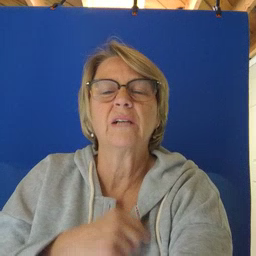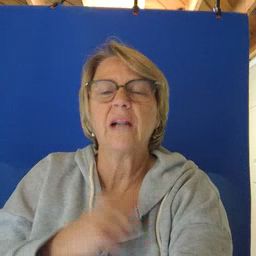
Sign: stuck